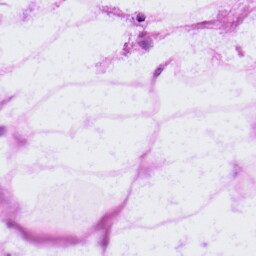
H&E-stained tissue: LymphNode